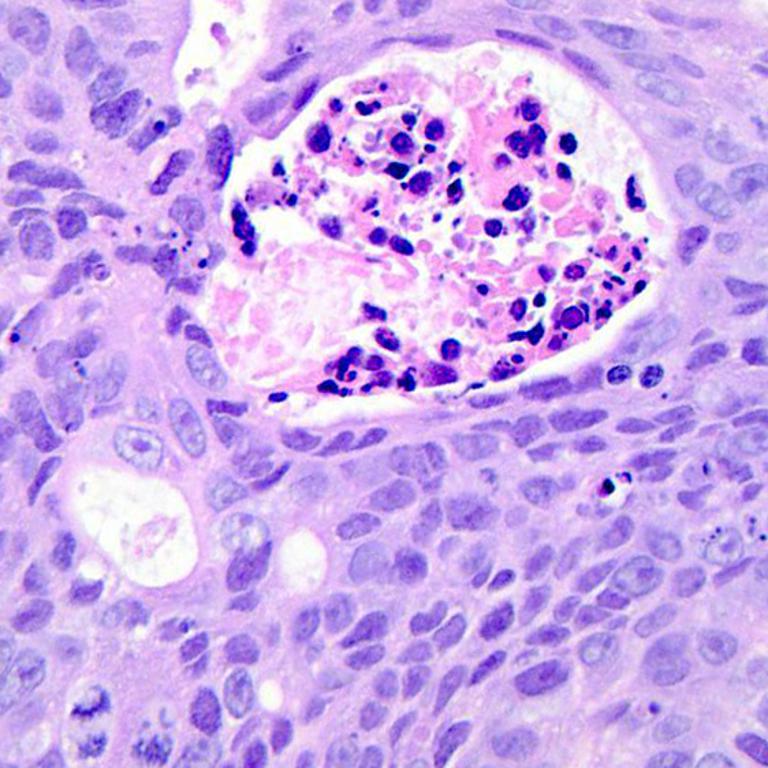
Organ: colon
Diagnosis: adenocarcinomas